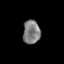
Tissue: prostate
Cell type: Epithelial cells
Senescence score: 0.34
Nuclear area (px): 399
Mean DAPI intensity: 125.952